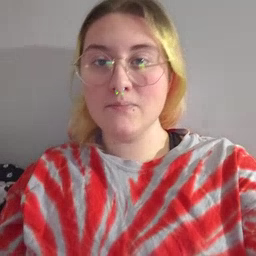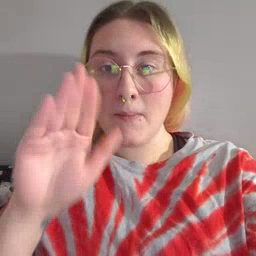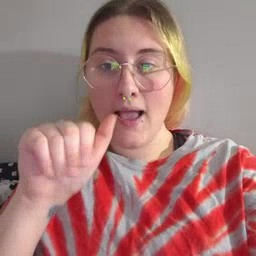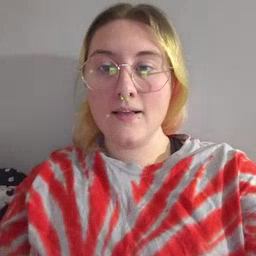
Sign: bye